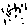
Label: bird